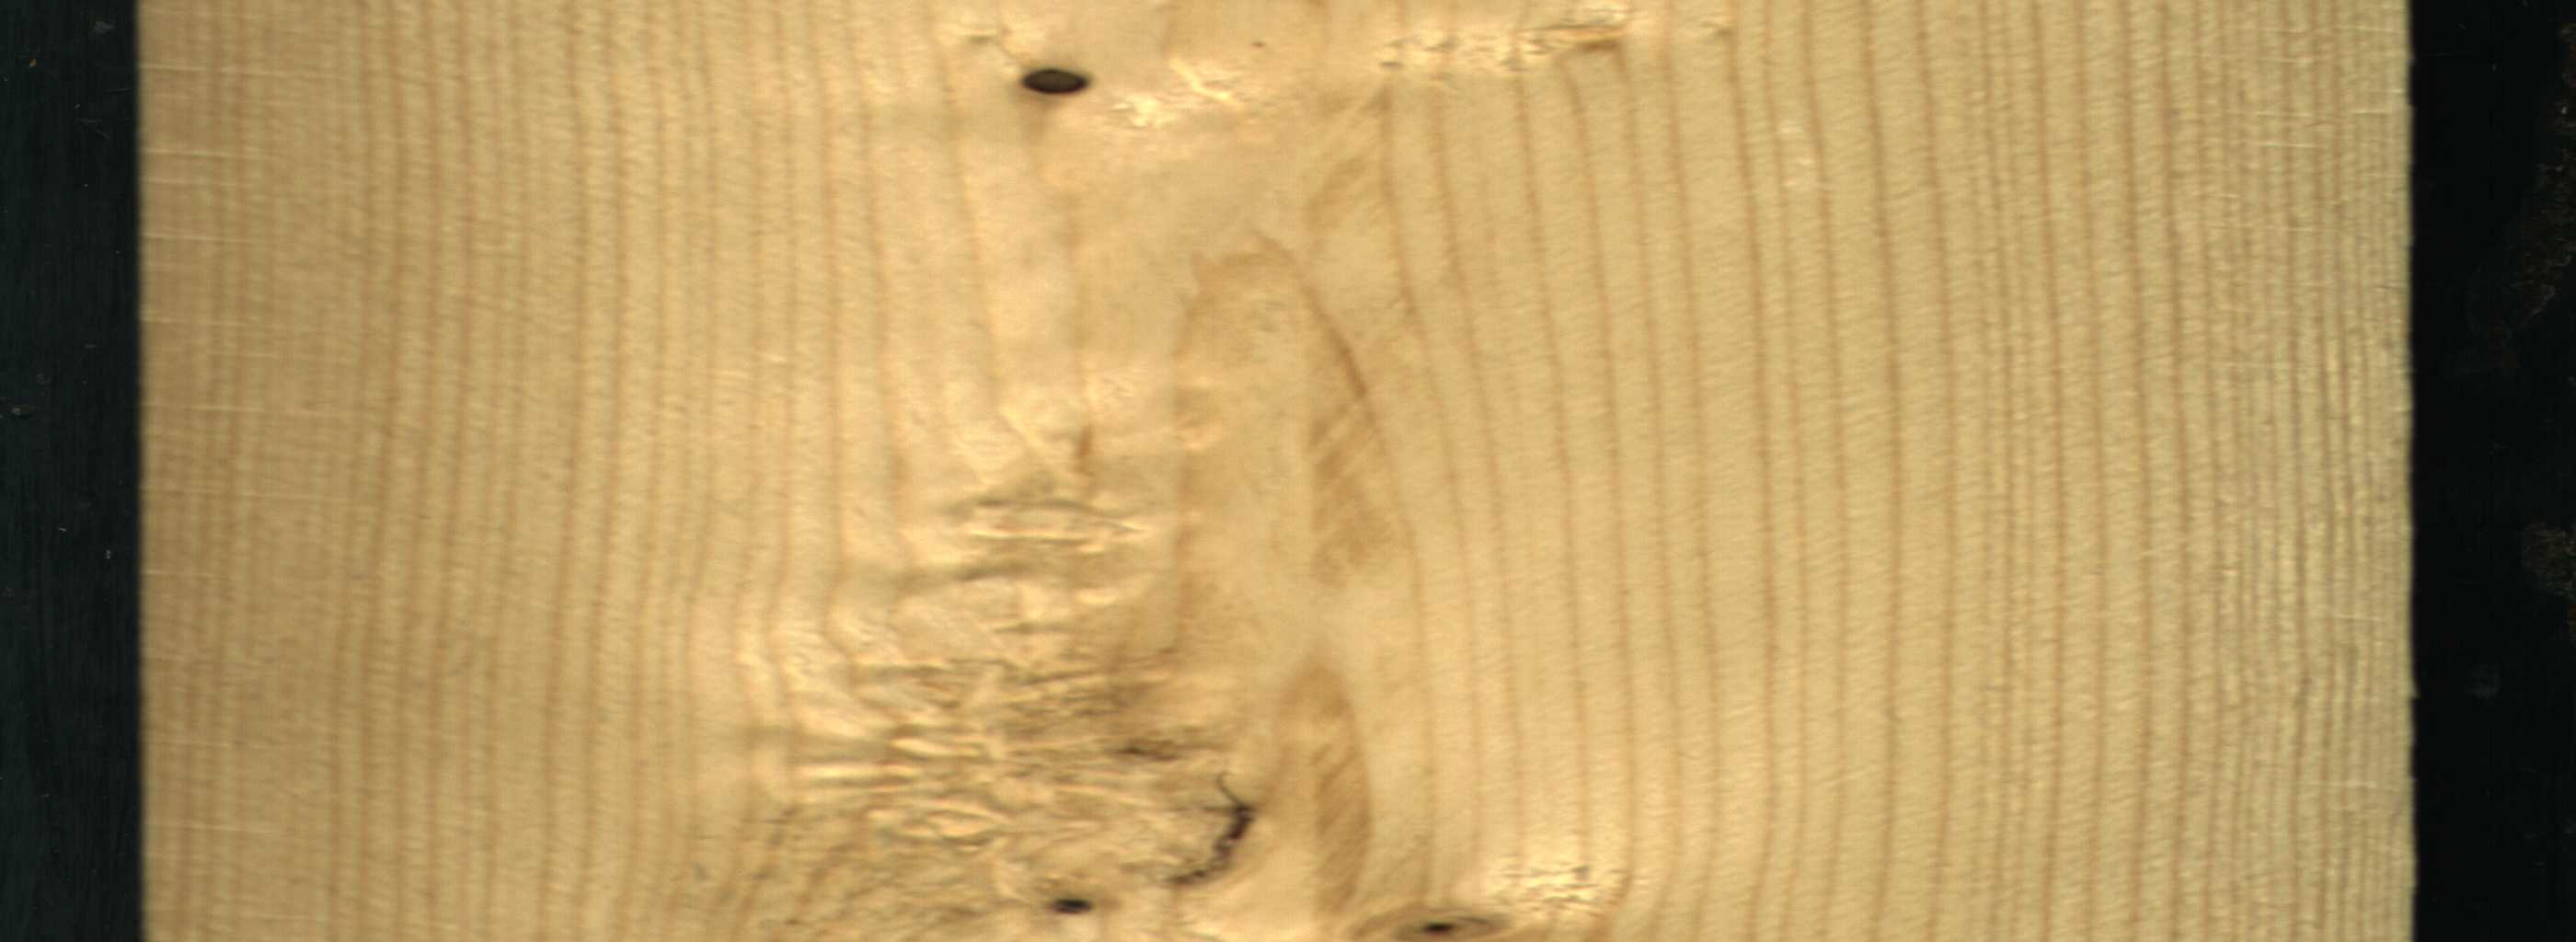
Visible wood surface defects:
resin
Dead_Knot
Dead_Knot
Live_Knot